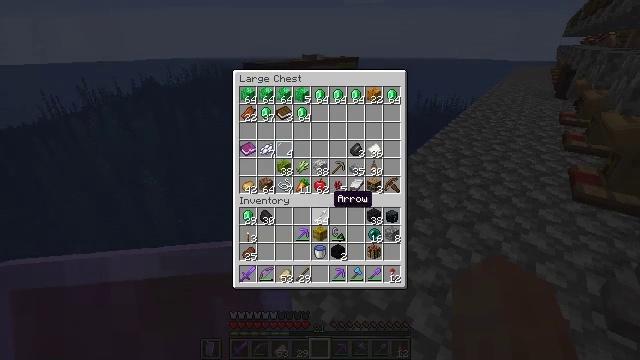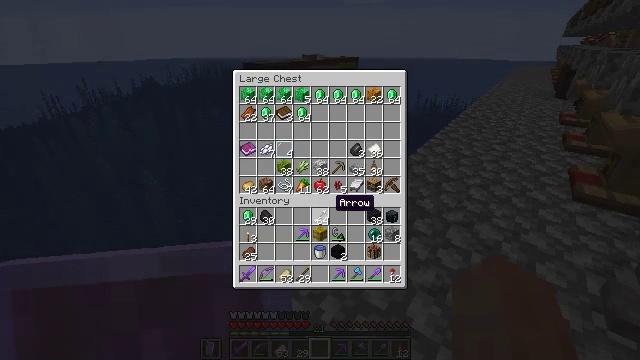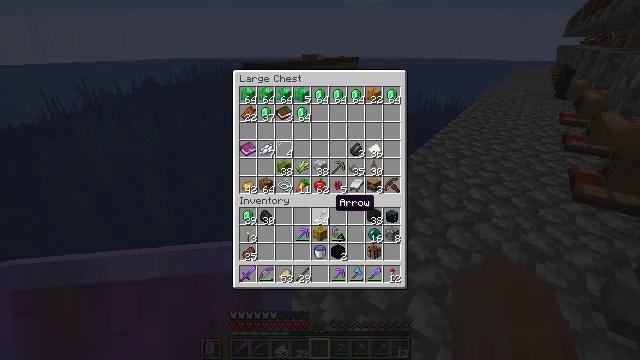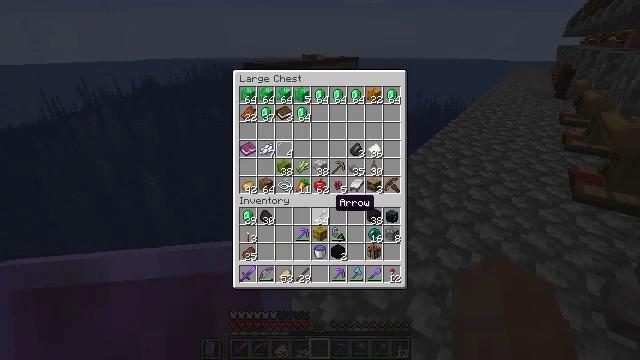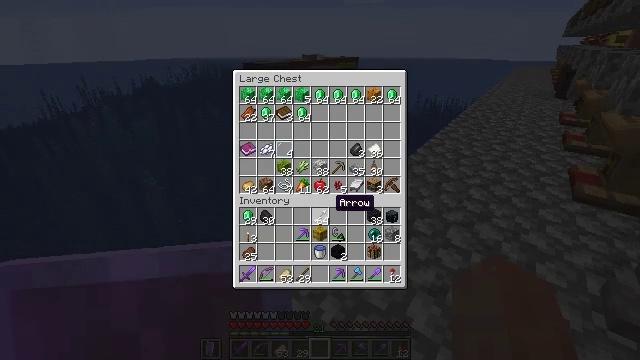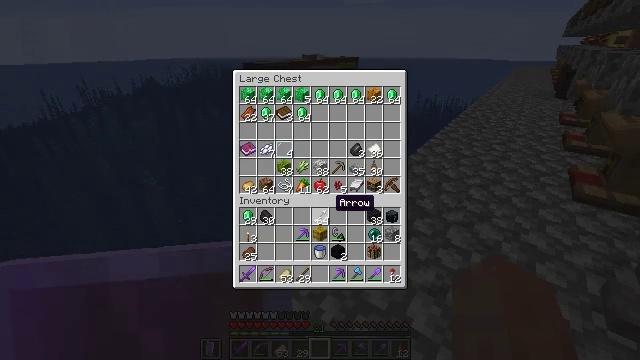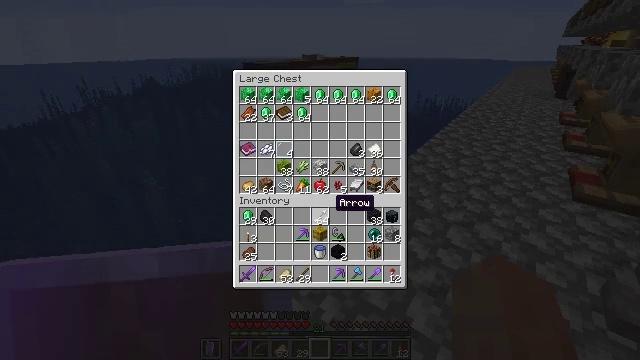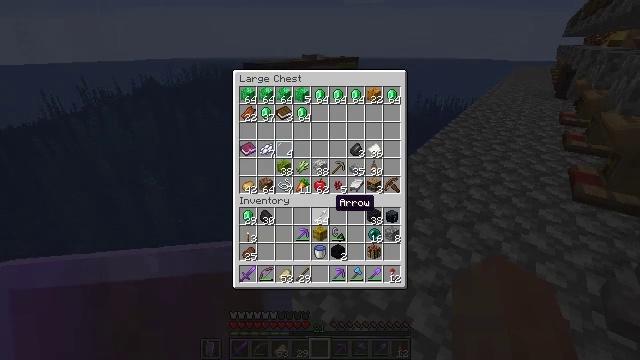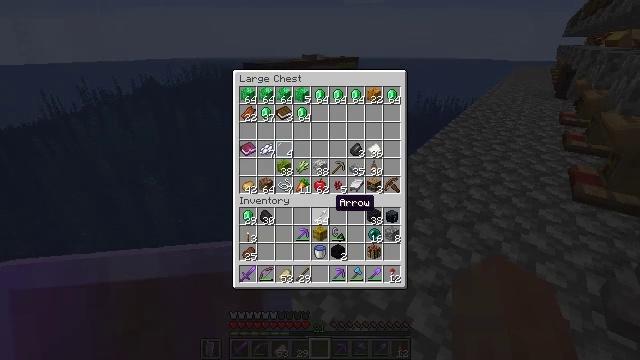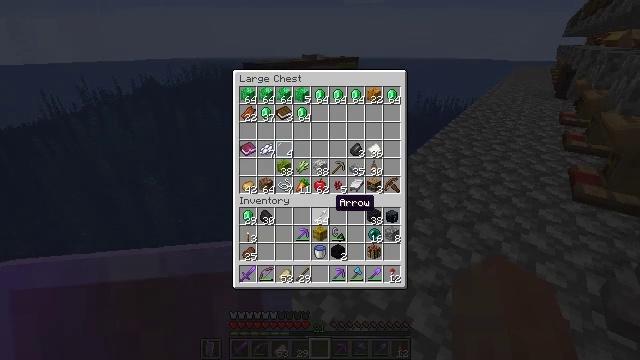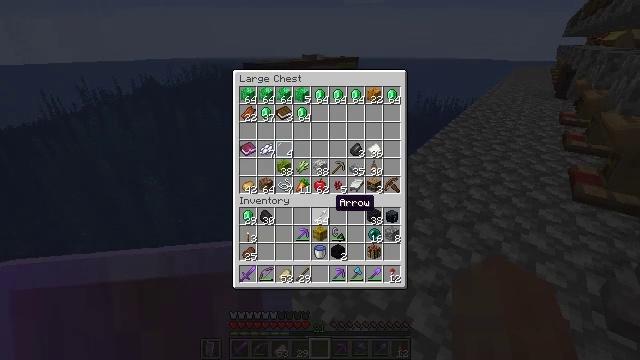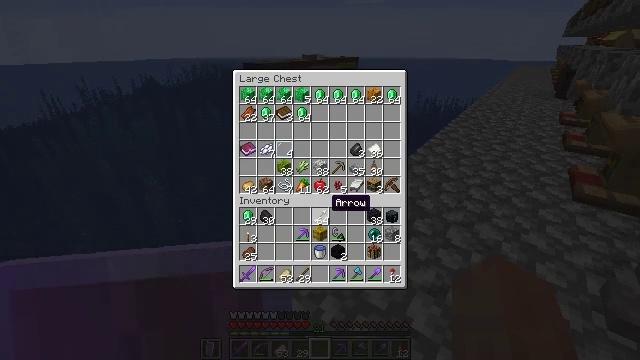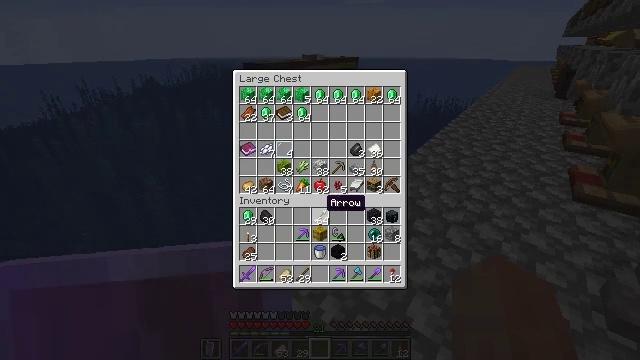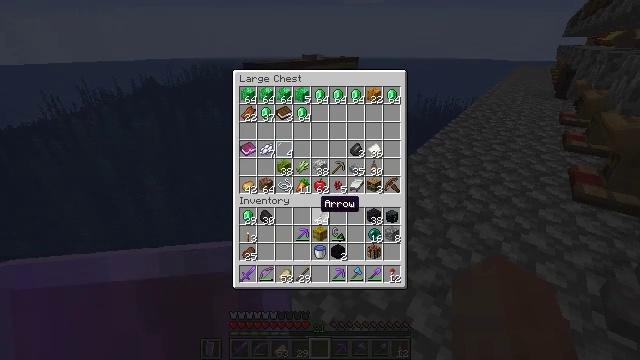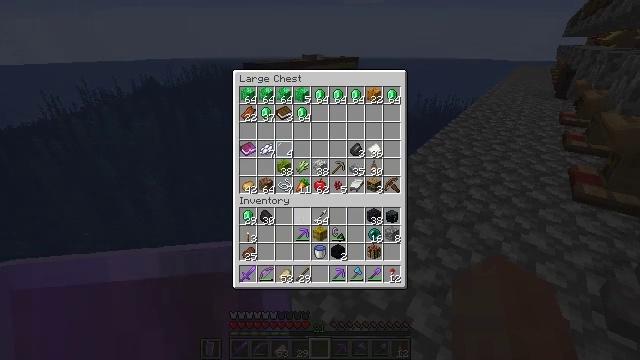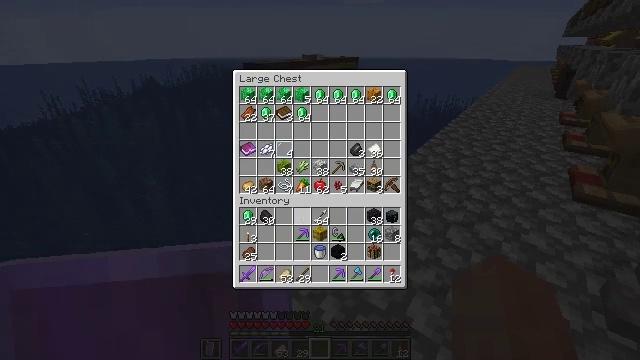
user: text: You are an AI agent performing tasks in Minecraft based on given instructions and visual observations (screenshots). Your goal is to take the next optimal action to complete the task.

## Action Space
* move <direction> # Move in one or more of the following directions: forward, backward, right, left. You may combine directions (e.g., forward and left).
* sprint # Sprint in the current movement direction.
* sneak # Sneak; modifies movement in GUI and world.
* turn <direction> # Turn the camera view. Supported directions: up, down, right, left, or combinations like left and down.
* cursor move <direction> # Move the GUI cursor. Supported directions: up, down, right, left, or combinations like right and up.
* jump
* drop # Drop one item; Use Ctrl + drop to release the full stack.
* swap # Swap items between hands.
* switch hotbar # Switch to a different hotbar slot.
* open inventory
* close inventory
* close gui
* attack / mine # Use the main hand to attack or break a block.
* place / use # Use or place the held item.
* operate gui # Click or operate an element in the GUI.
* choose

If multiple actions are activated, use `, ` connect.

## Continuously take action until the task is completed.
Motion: motion action
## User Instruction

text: Drop wheat seeds.
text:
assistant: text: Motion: no_op
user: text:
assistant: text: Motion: no_op
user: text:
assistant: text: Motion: no_op
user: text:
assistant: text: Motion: no_op
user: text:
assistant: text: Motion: no_op
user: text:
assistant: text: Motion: no_op
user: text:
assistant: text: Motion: no_op
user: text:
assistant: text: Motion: no_op
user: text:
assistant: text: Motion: no_op
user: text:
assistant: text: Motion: no_op
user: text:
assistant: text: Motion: no_op
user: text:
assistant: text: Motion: no_op
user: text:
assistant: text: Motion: no_op
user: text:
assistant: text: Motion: no_op
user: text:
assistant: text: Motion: no_op
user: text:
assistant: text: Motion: no_op
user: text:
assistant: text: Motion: no_op
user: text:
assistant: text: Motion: turn left
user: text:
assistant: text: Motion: turn left
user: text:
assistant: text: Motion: turn left
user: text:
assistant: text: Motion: turn left
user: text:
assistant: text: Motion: sneak
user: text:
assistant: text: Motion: sneak
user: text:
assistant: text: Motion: sneak
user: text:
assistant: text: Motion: sneak
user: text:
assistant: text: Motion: sneak
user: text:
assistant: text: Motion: sneak
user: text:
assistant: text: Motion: sneak, attack / mine
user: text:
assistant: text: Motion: sneak, attack / mine
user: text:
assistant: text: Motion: sneak, attack / mine